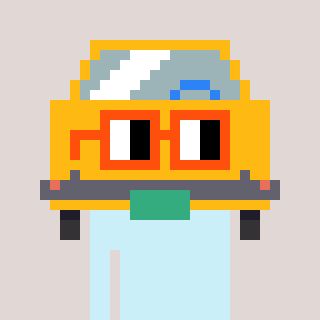
a pixel art character with square orange glasses, a taxi-shaped head and a peachy-colored body on a warm background